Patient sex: M
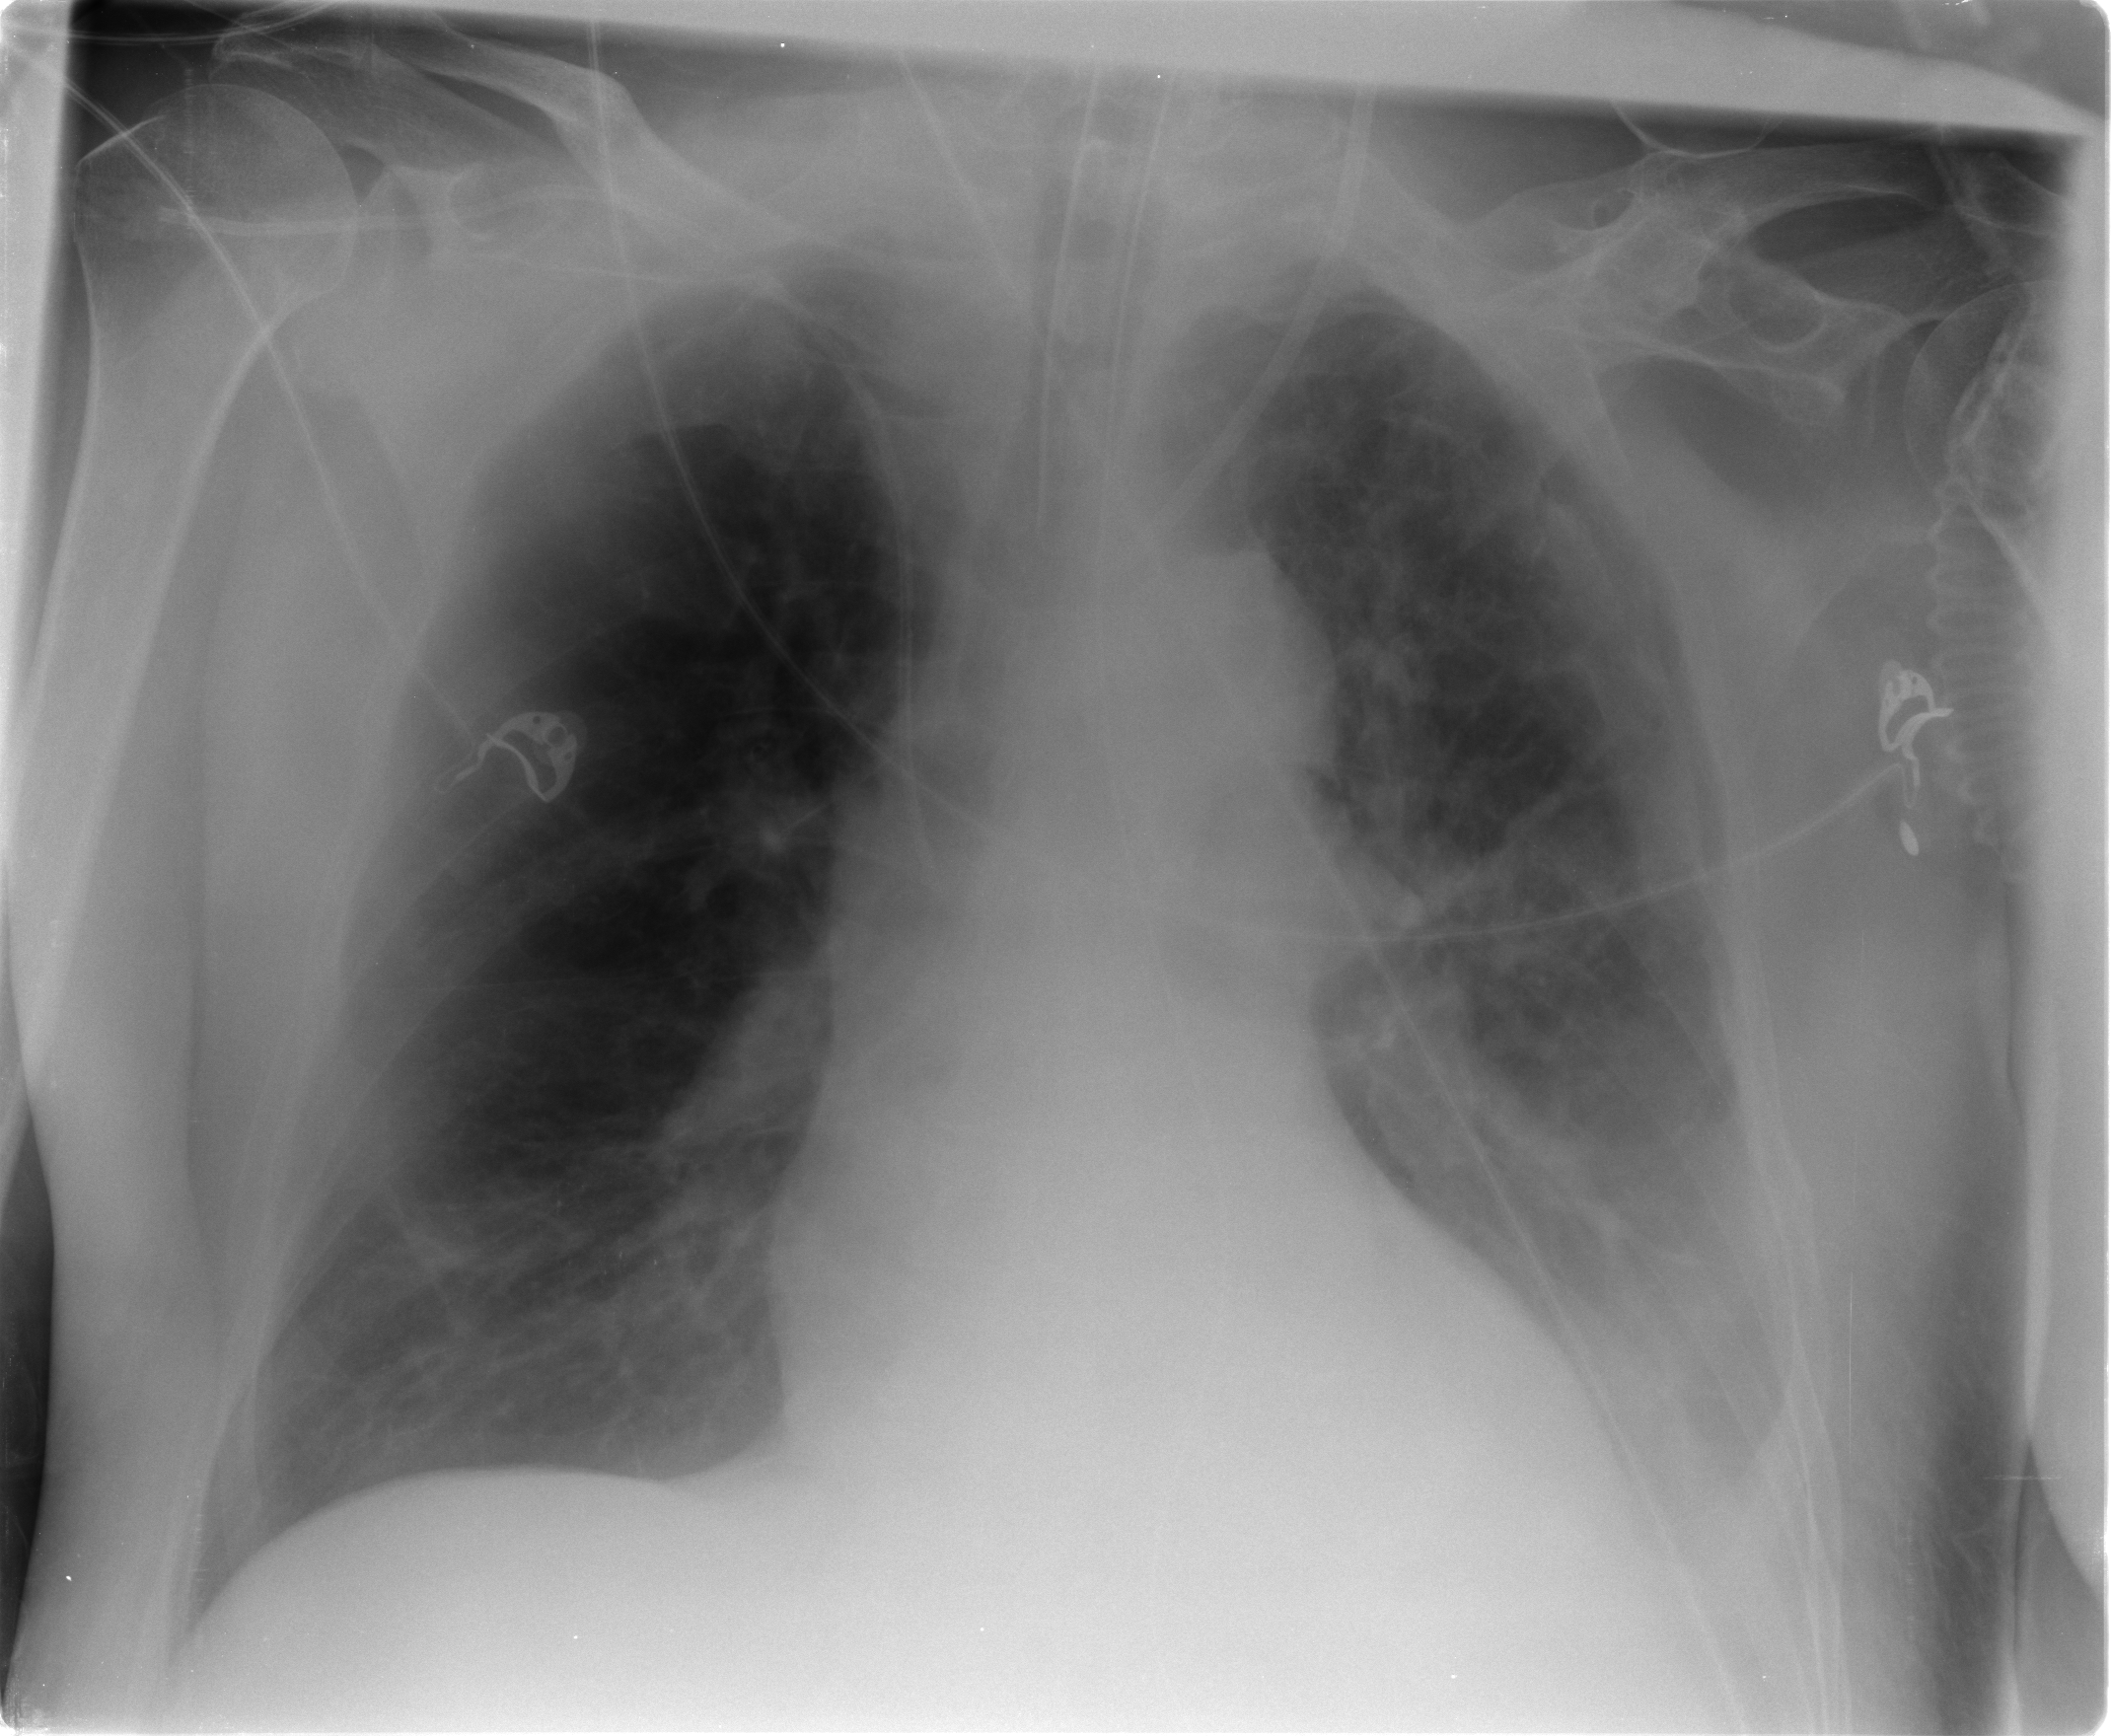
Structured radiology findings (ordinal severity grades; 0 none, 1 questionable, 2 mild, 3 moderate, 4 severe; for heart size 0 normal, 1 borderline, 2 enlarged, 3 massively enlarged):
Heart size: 1
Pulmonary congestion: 1
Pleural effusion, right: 0
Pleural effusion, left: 2
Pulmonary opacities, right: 0
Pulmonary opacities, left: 2
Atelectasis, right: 2
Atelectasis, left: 2